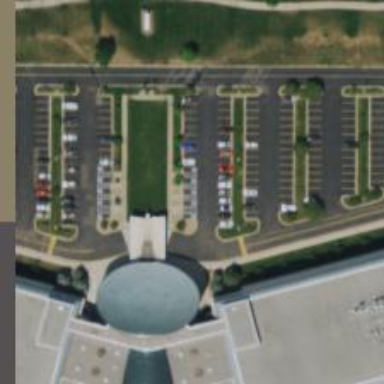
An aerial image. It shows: Parking space is available.